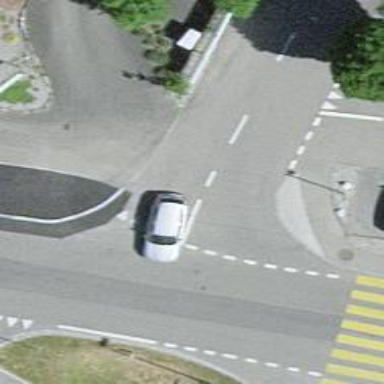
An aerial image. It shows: Road with "give way" sign.